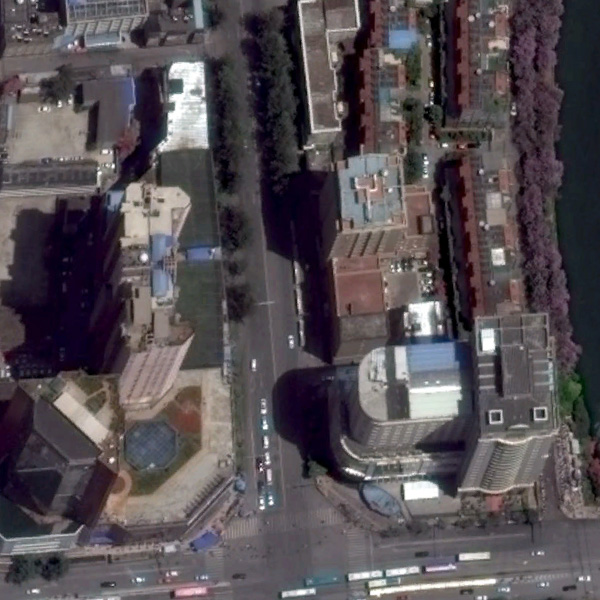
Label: Commercial